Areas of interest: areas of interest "Minsheng Department Store Liberation Road Branch"
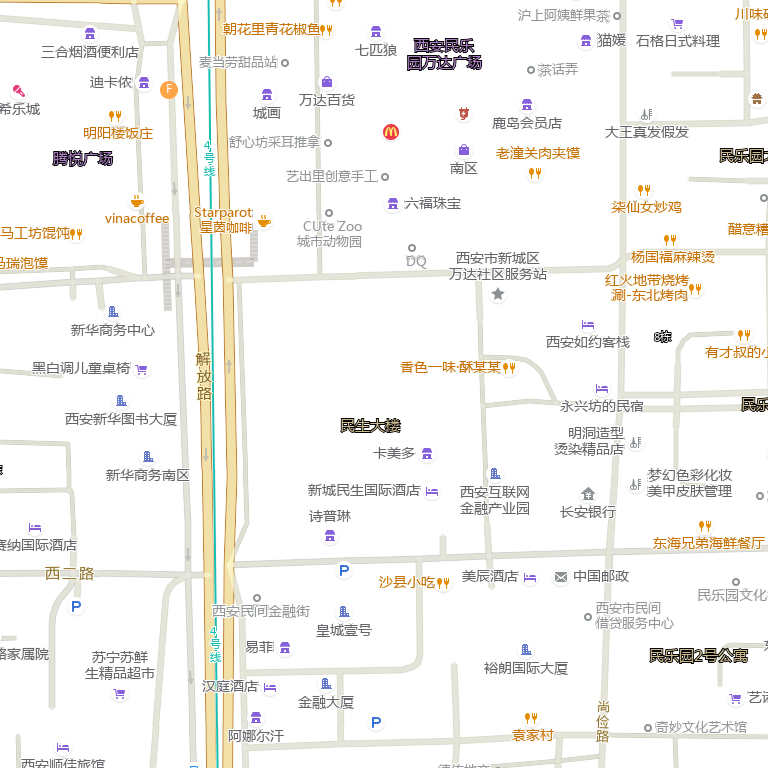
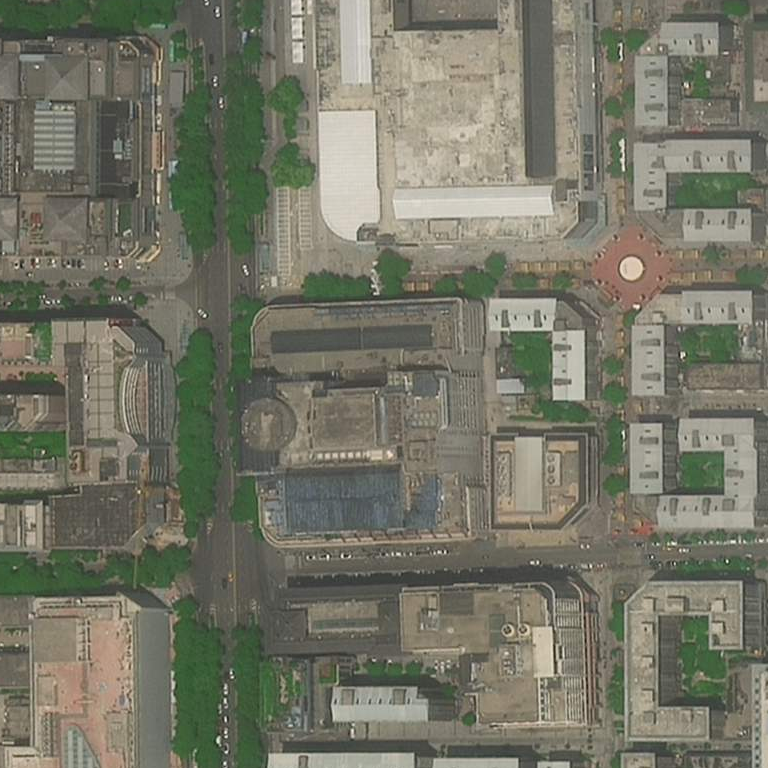